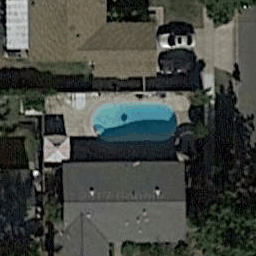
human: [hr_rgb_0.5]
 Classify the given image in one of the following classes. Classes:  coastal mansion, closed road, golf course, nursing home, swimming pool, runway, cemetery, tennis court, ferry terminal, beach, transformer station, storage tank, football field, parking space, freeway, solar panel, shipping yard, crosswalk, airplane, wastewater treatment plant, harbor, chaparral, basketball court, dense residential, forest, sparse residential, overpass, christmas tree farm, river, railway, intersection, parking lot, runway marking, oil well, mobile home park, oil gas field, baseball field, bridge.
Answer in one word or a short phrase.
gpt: swimming pool